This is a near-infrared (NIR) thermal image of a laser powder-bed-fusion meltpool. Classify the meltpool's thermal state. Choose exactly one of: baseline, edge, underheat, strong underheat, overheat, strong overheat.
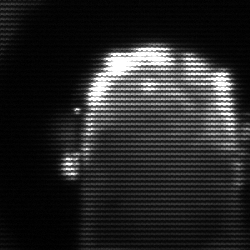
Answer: baseline